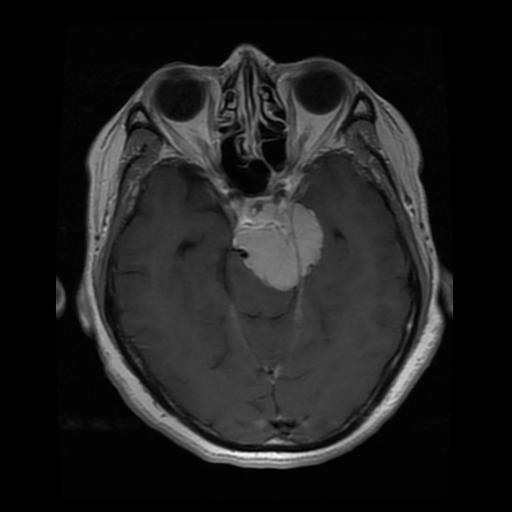
Label: meningioma